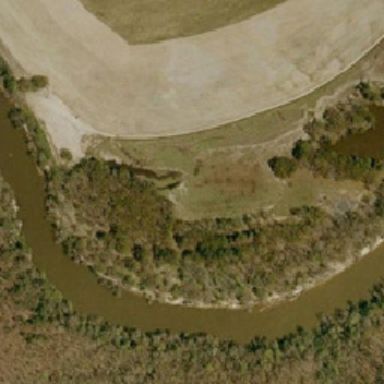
The river is on the side of the road .